Question: I have tried many ways including rearrange the child location but still didnt work. I want to display BMI from realtime database using uid at the homepage but the value at the text view still null. Anyone please help me since I am still new in firebase.
Extra information : The BMI Value is calculated from the previous activity.

<URL>
<URL>
this is HomePage Activity:
'''
public class HomepageUser extends AppCompatActivity {
TextView showBMI;
DatabaseReference myRef;
@Override
protected void onCreate(Bundle savedInstanceState) {
super.onCreate(savedInstanceState);
setContentView(R.layout.activity_homepage_user);
showBMI = ( TextView) findViewById(R.id.showBMI);
//Database
//FirebaseDatabase database = FirebaseDatabase.getInstance();
myRef = FirebaseDatabase.getInstance().getReference("Users").child(FirebaseAuth.getInstance().getCurrentUser().getUid()).child("bmi");
}
// Read from the database
@Override
protected void onStart() {
super.onStart();
myRef.addListenerForSingleValueEvent(new ValueEventListener() {
@Override
public void onDataChange(@NonNull DataSnapshot dataSnapshot) {
String finalBmi = (String)dataSnapshot.child("bmi").getValue();
showBMI.setText( ("BMI: " + finalBmi));
}
@Override
public void onCancelled(@NonNull DatabaseError databaseError) {
}
});
}
'''
This is code of the previous activity:
'''
private void updateBMI(double bmi, final FirebaseUser currentUser) {
kg = Double.parseDouble(inputKg.getText().toString());
m = Double.parseDouble(inputM.getText().toString());
metricFormula = new MetricFormula(kg, m);
imperialFormula = new ImperialFormula(kg, m);
//bmi = String.valueOf(TWO_DECIMAL_PLACES.format(metricFormula.computeBMI(metricFormula.getInputKg(),metricFormula.getInputM())));
bmi = Double.parseDouble(TWO_DECIMAL_PLACES.format(metricFormula.computeBMI(metricFormula.getInputKg(),metricFormula.getInputM())));
final double finalBmi = bmi;
mAuth.updateCurrentUser(currentUser).addOnCompleteListener(this, new OnCompleteListener<Void>() {
@Override
public void onComplete(@NonNull Task<Void> task) {
UserProfileChangeRequest profileUpdate = new UserProfileChangeRequest.Builder()
.build();
currentUser.updateProfile(profileUpdate)
.addOnCompleteListener(new OnCompleteListener<Void>() {
@Override
public void onComplete(@NonNull Task<Void> task) {
if(task.isSuccessful()){
Map<String, Object> values = new HashMap<>();
values.put("bmi", finalBmi);
FirebaseDatabase.getInstance().getReference("Users")
.child(FirebaseAuth.getInstance().getCurrentUser().getUid())
.updateChildren(values).addOnCompleteListener(new OnCompleteListener<Void>() {
@Override
public void onComplete(@NonNull Task<Void> task) {
//progressBar.setVisibility(View.GONE);
if (task.isSuccessful()) {
//acc successfully registered
showMessage("Account Updated");
updateUI();
}
else{
}
}
});
}
}
});
}
});
}
//next page
private void updateUI() {
Intent homepageActivity = new Intent(EditProfileActivity.this,HomepageUser.class);
//homepageActivity.putExtra("bmi",bmi); //new
startActivity(homepageActivity);
finish();
}
'''
I have tried many ways but still didnt work.
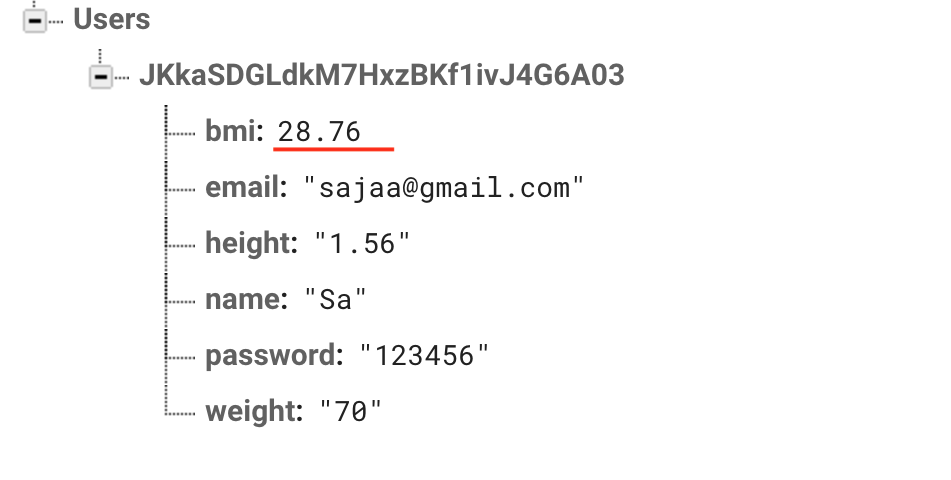
Answer: You're attaching a listener to:
'''
myRef = FirebaseDatabase.getInstance().getReference("Users").child(FirebaseAuth.getInstance().getCurrentUser().getUid()).child("bmi");
'''
So '/Users/$uid/bmi'. Then you read the value with:
'''
myRef.addListenerForSingleValueEvent(new ValueEventListener() {
@Override
public void onDataChange(@NonNull DataSnapshot dataSnapshot) {
String finalBmi = (String)dataSnapshot.child("bmi").getValue();
showBMI.setText( ("BMI: " + finalBmi));
}
'''
So at this point you're reading '/Users/$uid/bmi/bmi', which does not exist.
To fix this, remove the 'child("bmi")' from 'onDataChange':
'''
myRef.addListenerForSingleValueEvent(new ValueEventListener() {
@Override
public void onDataChange(@NonNull DataSnapshot dataSnapshot) {
String finalBmi = (String)dataSnapshot.getValue();
showBMI.setText( ("BMI: " + finalBmi));
}
'''